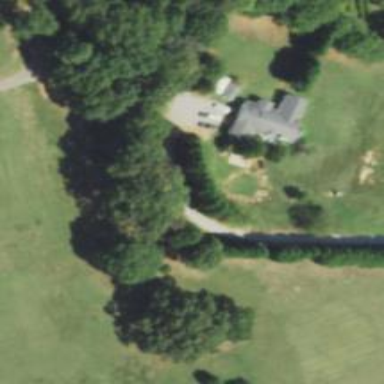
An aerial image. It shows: Driveway leading to service road.